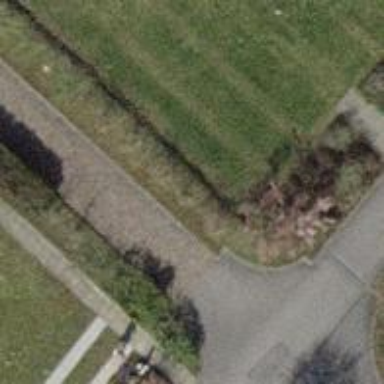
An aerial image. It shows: Shrub in its natural environment.